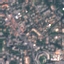
Land use / land cover class: Residential